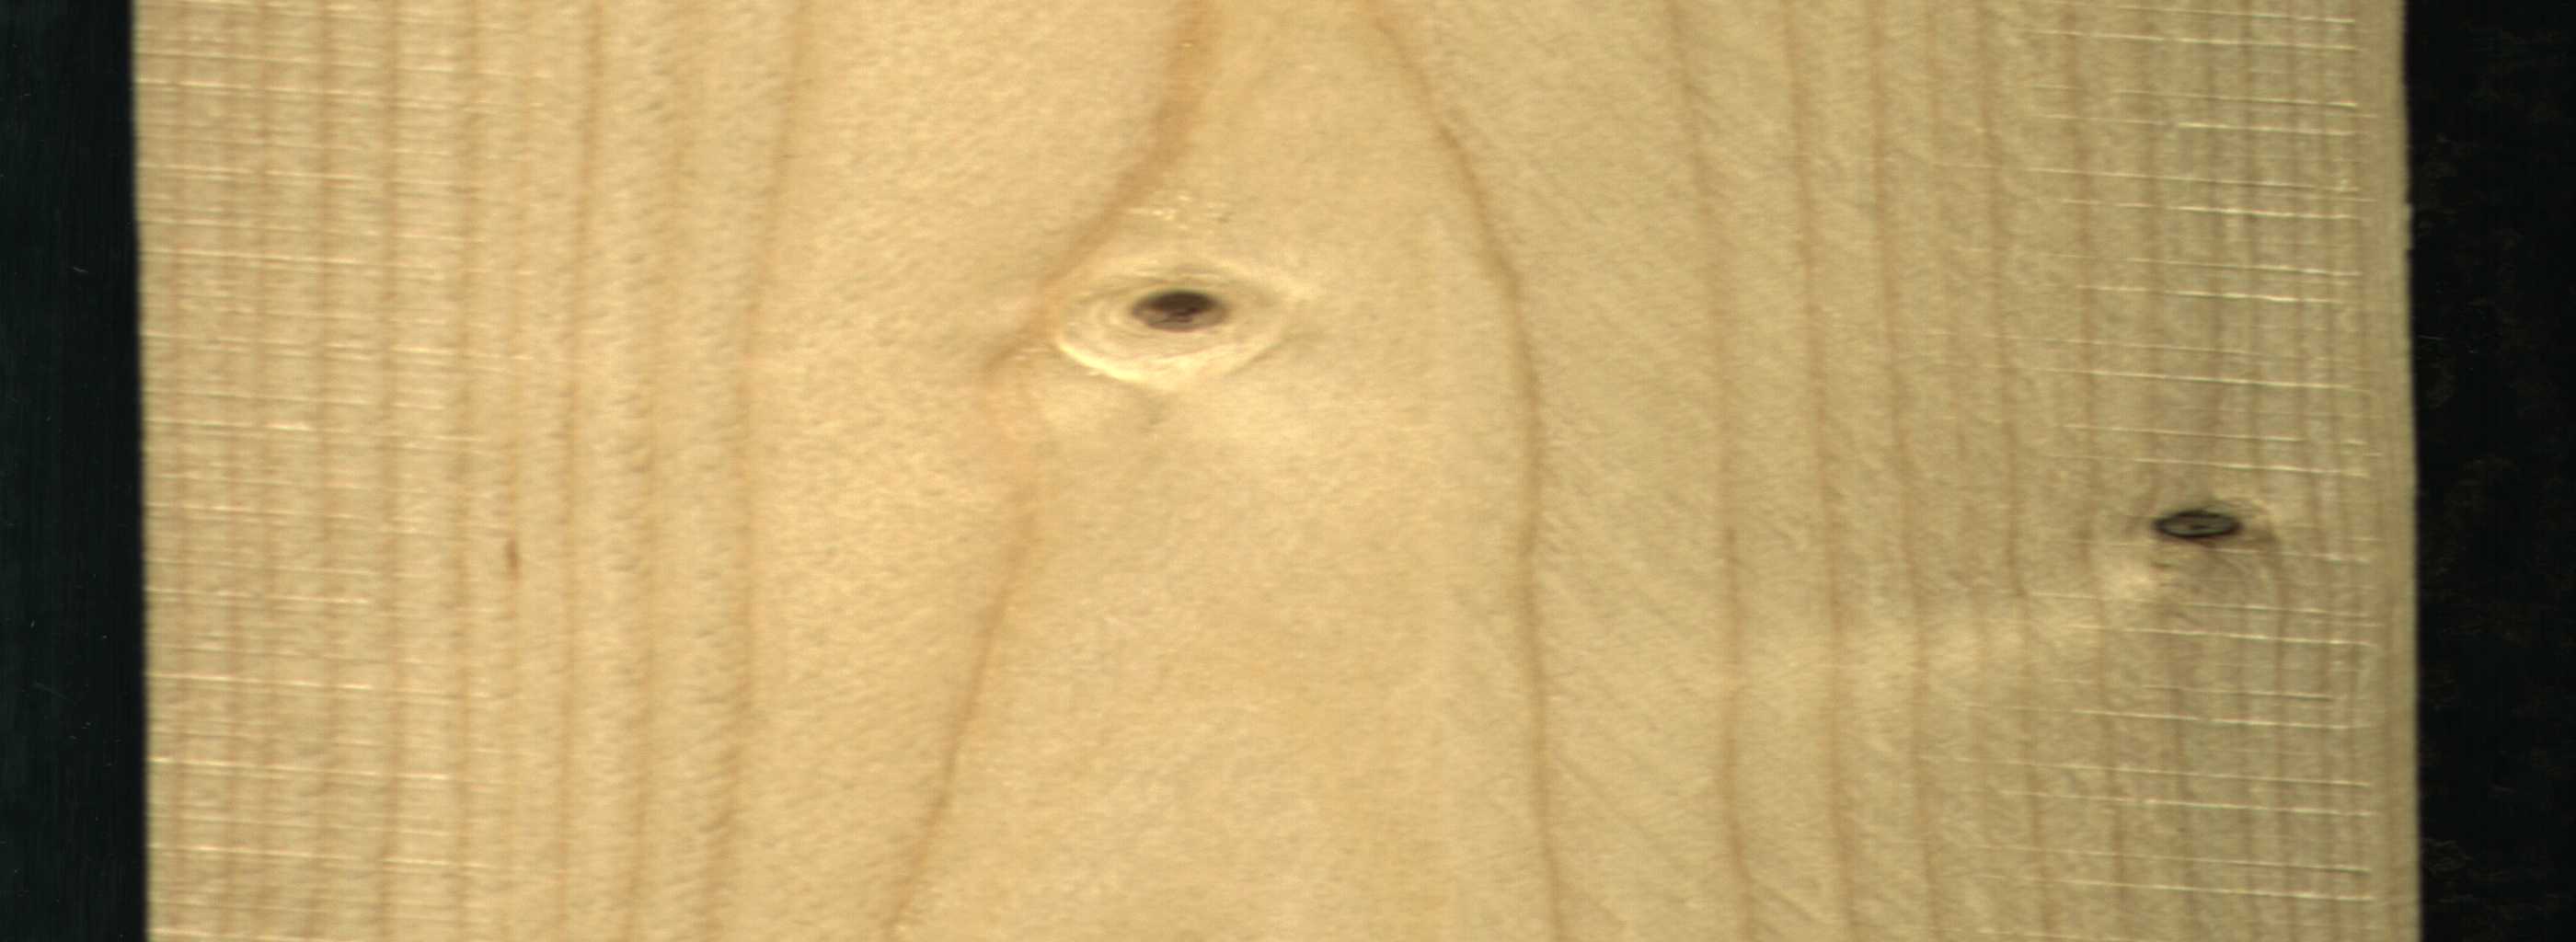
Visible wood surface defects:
Live_Knot
Live_Knot